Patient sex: F
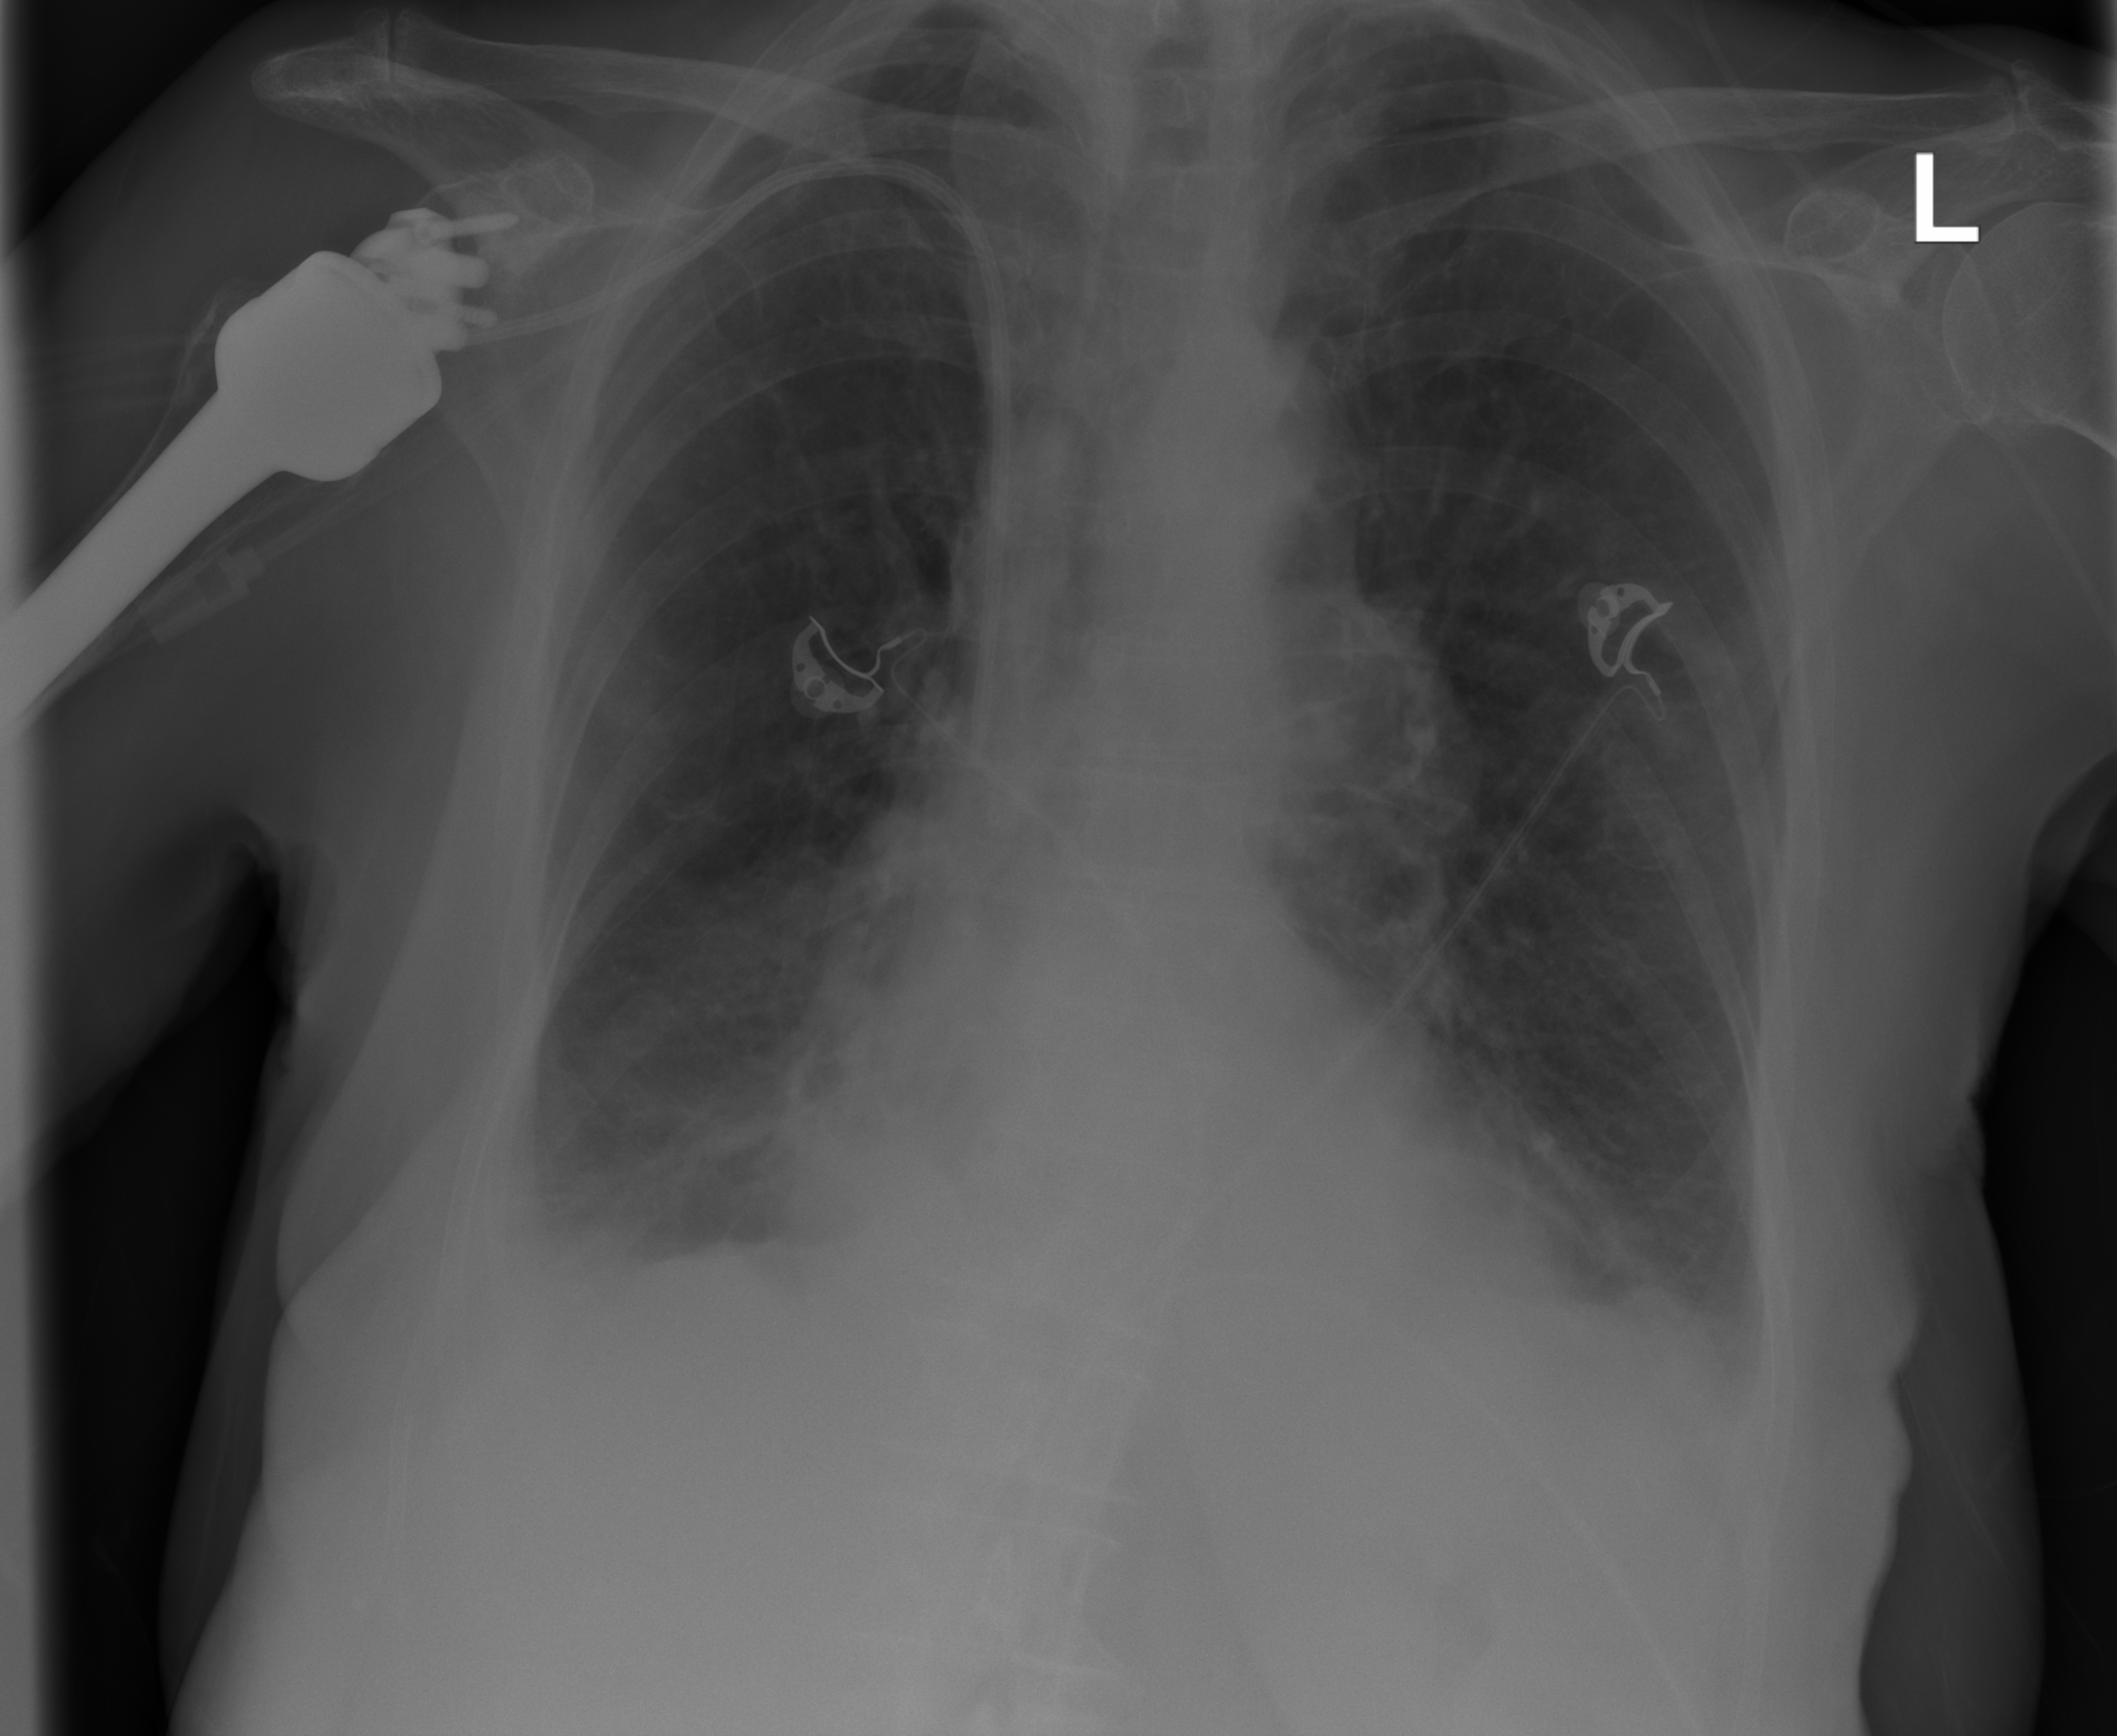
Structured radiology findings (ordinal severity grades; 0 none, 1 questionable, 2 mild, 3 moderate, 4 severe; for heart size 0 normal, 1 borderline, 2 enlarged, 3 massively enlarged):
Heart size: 0
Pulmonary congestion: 0
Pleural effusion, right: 2
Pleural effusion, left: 2
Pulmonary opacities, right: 2
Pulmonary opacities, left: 0
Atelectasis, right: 3
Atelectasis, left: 3